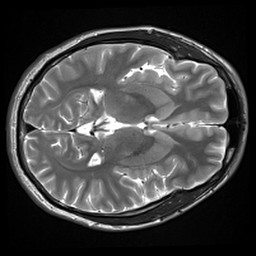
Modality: inplaneT2
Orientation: axial
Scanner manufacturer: siemens
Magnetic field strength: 3 T
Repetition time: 7.02 s
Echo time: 0.069 s